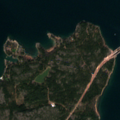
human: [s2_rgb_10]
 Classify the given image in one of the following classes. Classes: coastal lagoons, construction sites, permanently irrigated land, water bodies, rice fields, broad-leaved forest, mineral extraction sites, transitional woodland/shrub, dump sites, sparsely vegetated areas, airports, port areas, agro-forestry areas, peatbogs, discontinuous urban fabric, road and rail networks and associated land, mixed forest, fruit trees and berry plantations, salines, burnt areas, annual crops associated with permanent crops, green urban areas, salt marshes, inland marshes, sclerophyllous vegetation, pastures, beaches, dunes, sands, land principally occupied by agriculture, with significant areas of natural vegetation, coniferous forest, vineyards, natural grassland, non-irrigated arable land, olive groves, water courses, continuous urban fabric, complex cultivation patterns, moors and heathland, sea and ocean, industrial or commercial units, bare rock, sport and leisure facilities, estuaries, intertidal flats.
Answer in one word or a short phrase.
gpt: mixed forest, bare rock, sea and ocean